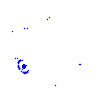
Particle: kaon